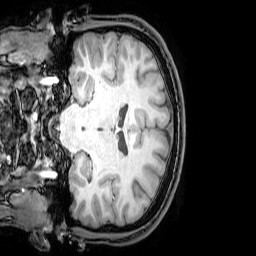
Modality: T1w
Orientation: coronal
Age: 22
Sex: male
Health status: healthy
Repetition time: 0.081 s
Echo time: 0.037 s